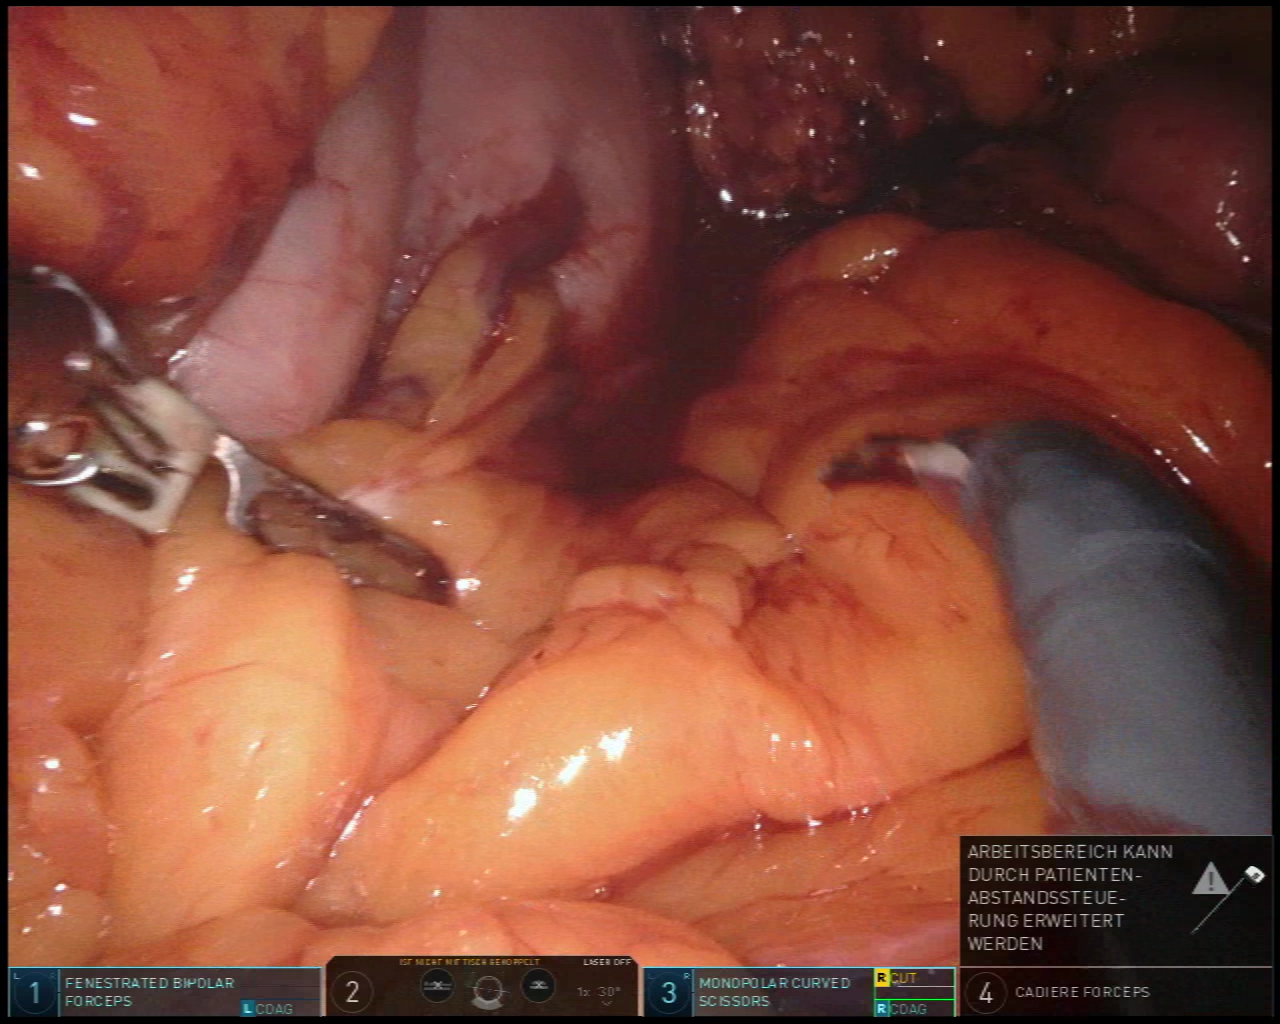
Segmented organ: stomach
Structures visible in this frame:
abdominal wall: no
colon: yes
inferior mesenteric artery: no
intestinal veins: no
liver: no
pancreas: no
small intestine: no
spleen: no
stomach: yes
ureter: no
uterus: no
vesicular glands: no